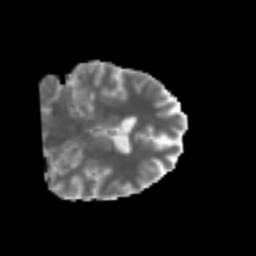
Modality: MD
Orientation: coronal
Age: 45
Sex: male
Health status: ill
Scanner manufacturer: siemens
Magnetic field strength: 3 T
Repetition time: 8.7 s
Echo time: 0.11 s